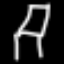
Label: chair